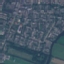
Land use / land cover: Residential